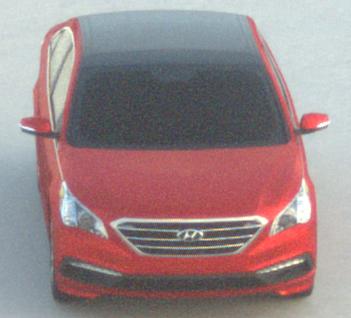
Make: Hyundai
Model: Sonata
Detailed model: Gen. 7
Model produced from: 2015
Model produced until: 2017
Doors: 4
Color: red
Road condition: dry road
Daytime: sunrise or sunset
Contrast: medium contrast